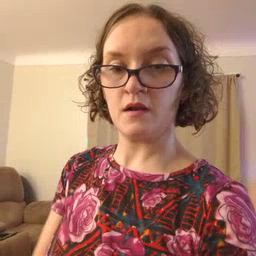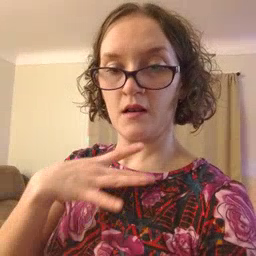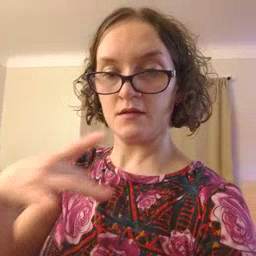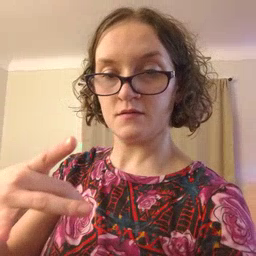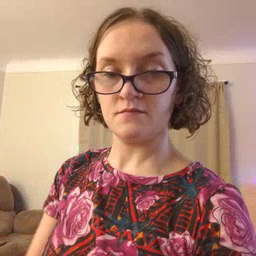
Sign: like